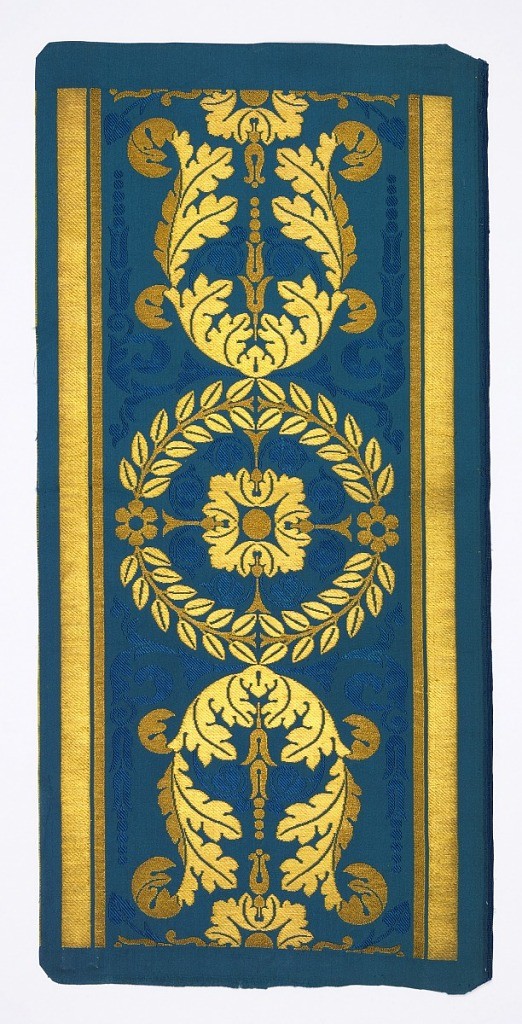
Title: Textile
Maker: Séguin et Cie
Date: ca. 1805
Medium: silk, metal-wrapped silk threads, smooth and frisé Technique: 8-harness satin patterned with continuous and discontinuous supplementary wefts and supplementary binding warp
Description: Border woven to match 1937-63-3. Neo-classical pattern of laurel wreath and acanthus leaves in the form of a lyre brocaded in gold thread on a bright blue satin ground with a monochrome figure of slender leaves; with wide and narrown gold bands top and bottom.